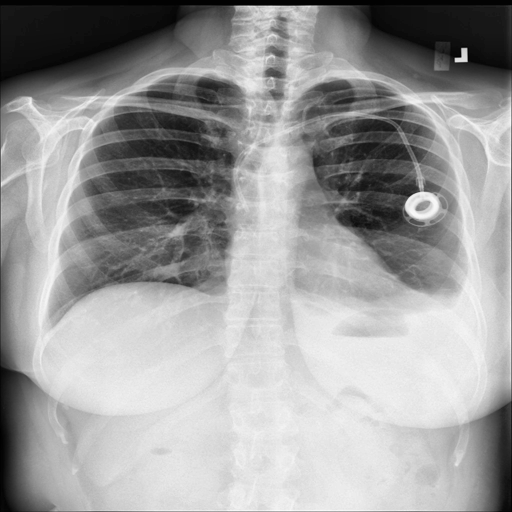
Finding: NORMAL